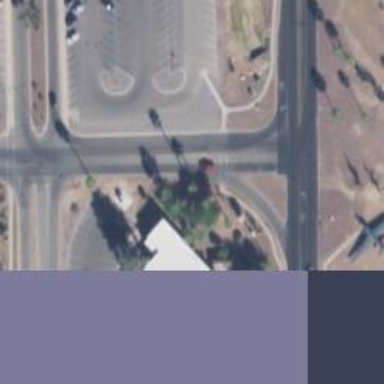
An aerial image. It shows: Marked crossing on the road.